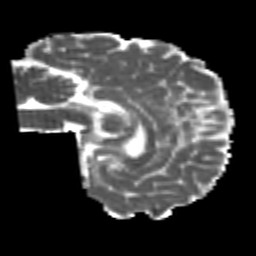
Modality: MD
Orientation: sagittal
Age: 21
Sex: male
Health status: healthy
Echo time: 0.074 s